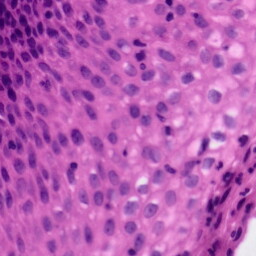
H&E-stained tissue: Tonsil